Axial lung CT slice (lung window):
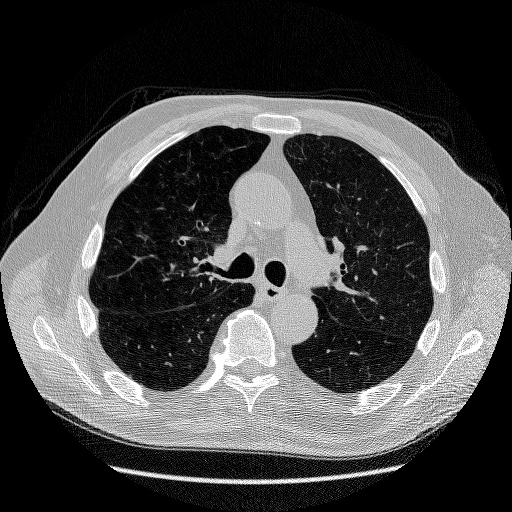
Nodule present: no